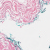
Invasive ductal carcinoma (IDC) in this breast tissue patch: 0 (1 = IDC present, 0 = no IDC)